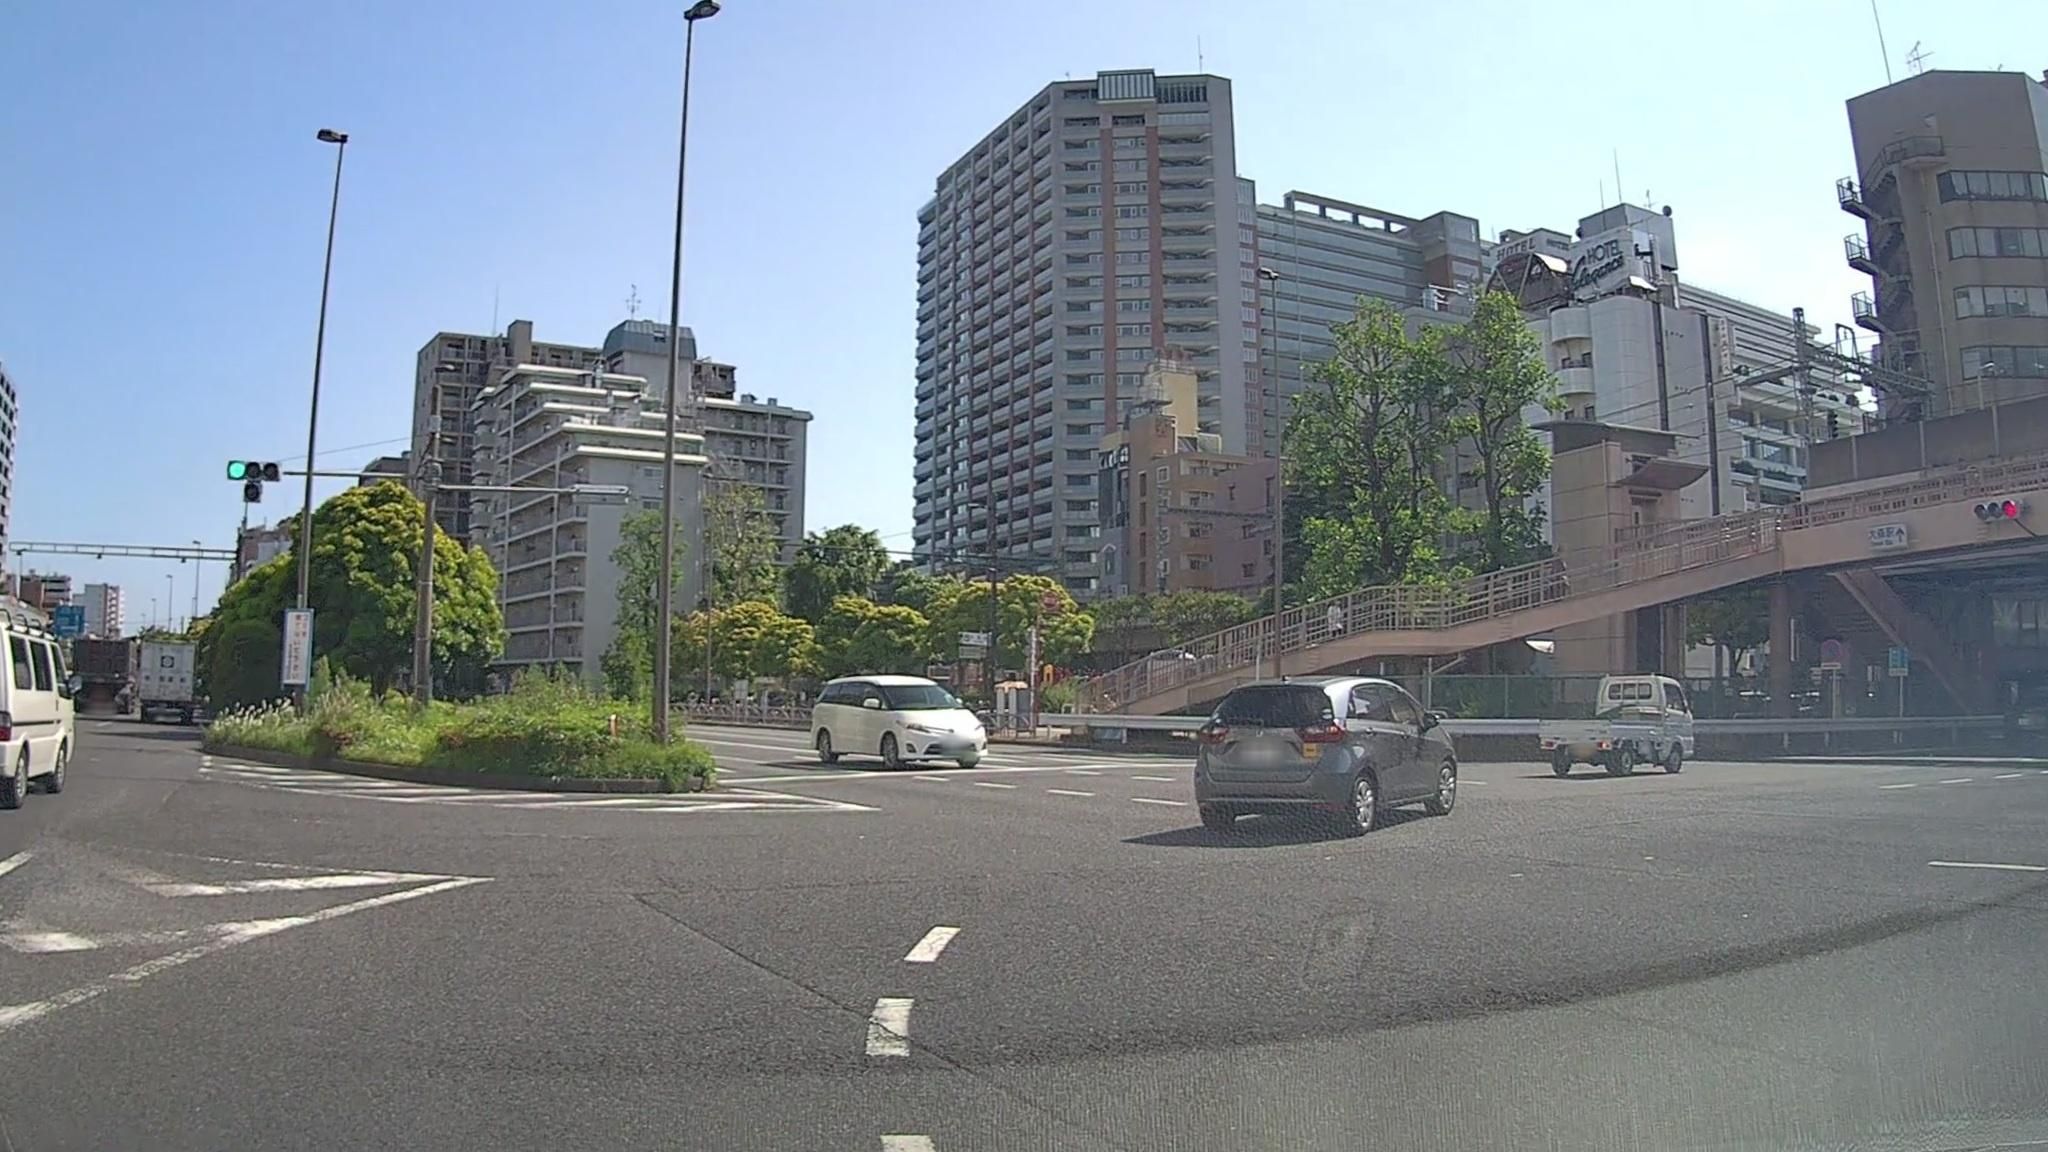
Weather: clear
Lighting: day
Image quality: good
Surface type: driving surface
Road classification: tertiary_link, trunk_link
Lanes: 1
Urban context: urban centre
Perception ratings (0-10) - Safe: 7.3, Lively: 7.65, Beautiful: 6.78, Boring: 1.87, Depressing: 6.14, Wealthy: 7